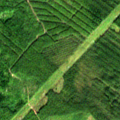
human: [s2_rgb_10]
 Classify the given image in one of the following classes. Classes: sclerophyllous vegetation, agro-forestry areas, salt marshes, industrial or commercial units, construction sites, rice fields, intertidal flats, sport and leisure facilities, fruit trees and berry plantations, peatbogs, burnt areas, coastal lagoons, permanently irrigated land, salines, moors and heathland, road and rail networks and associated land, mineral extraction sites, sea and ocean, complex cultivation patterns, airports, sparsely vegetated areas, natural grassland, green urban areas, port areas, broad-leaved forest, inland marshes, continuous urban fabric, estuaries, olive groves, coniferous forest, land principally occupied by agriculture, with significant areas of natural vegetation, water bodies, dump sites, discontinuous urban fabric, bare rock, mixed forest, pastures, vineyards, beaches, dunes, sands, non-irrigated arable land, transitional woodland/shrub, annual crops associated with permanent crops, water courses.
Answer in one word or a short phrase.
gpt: coniferous forest, mixed forest